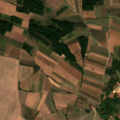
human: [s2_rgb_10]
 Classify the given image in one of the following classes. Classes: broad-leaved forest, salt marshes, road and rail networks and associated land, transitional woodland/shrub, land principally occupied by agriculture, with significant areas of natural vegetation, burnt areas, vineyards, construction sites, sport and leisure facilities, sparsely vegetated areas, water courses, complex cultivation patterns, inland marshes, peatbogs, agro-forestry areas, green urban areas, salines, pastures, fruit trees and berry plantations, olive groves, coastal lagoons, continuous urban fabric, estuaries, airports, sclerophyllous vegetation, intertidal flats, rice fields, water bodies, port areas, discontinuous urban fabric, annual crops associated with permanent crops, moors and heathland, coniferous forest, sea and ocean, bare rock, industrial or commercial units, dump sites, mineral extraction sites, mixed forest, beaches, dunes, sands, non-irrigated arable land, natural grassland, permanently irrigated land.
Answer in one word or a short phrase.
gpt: discontinuous urban fabric, non-irrigated arable land, land principally occupied by agriculture, with significant areas of natural vegetation